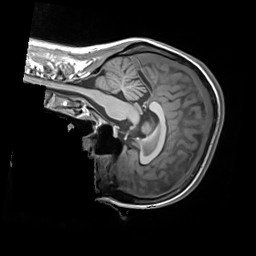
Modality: T1w
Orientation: sagittal
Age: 29
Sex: female
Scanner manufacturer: siemens
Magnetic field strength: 3 T
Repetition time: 1.55 s
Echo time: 0.00234 s